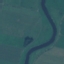
Land use / land cover class: River